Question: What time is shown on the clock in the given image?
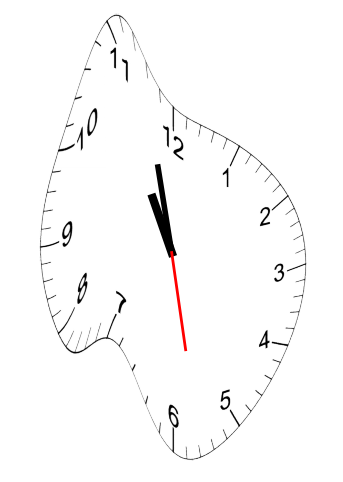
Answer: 10:57:28